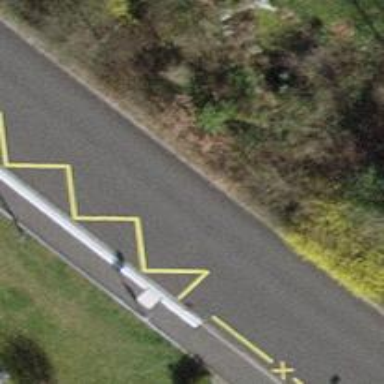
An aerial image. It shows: Bus stop with stop position for public transport.